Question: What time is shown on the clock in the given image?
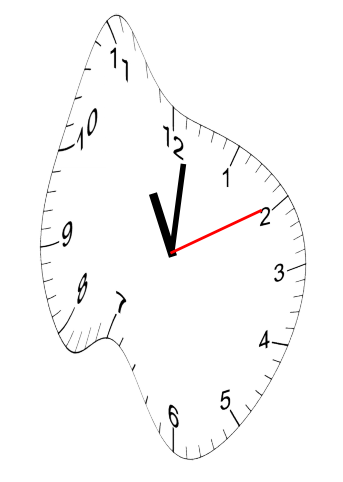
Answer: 11:01:10